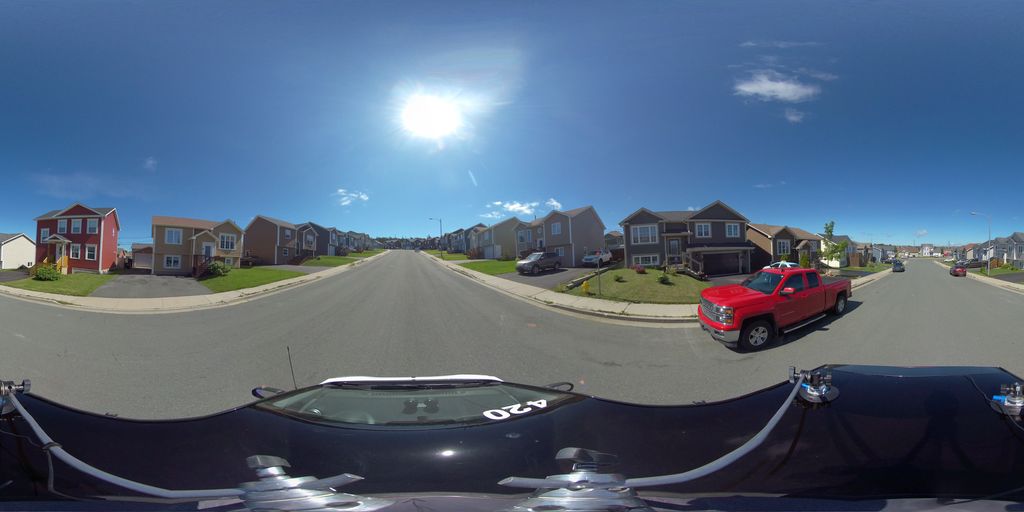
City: st_johns